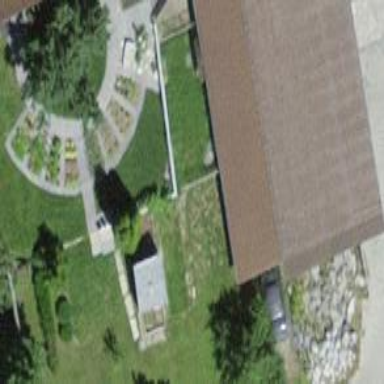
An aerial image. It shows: Rural barn.